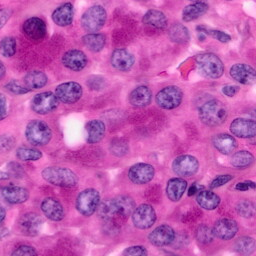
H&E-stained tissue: Pancreatic